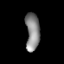
Tissue: lung
Cell type: Others
Senescence score: 0.5594
Nuclear area (px): 515
Mean DAPI intensity: 135.19